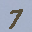
Label: 7